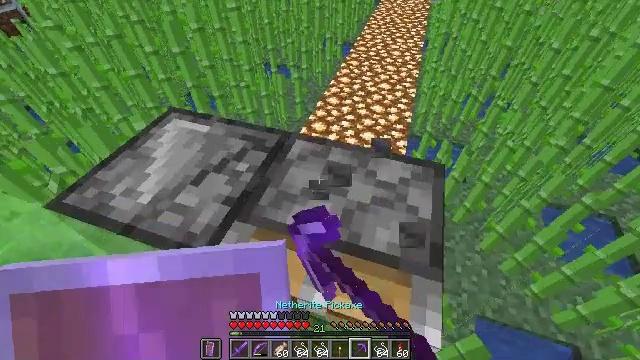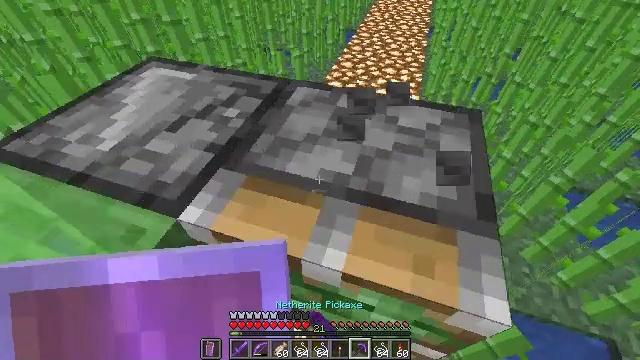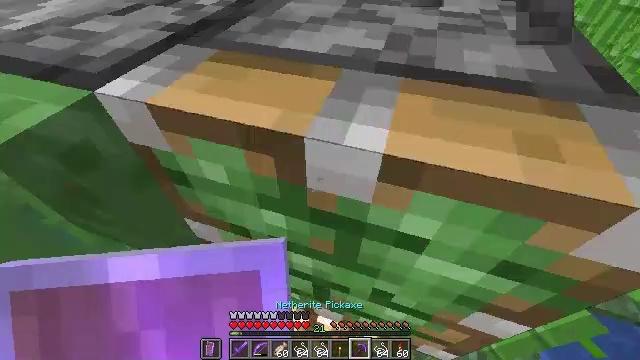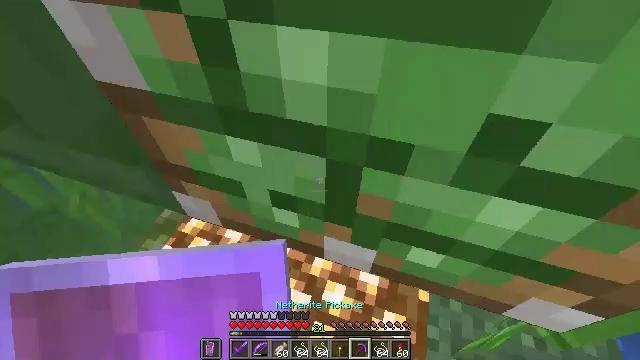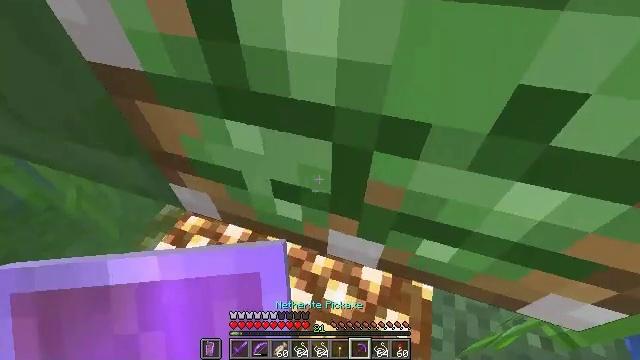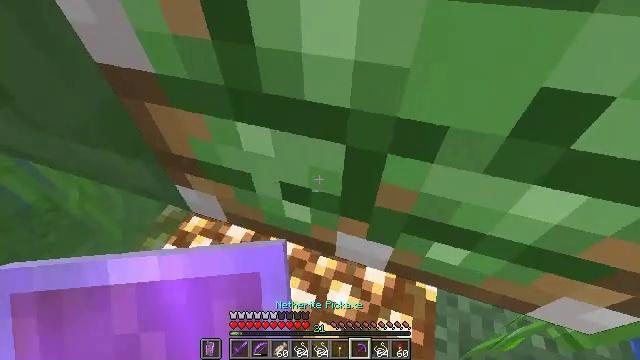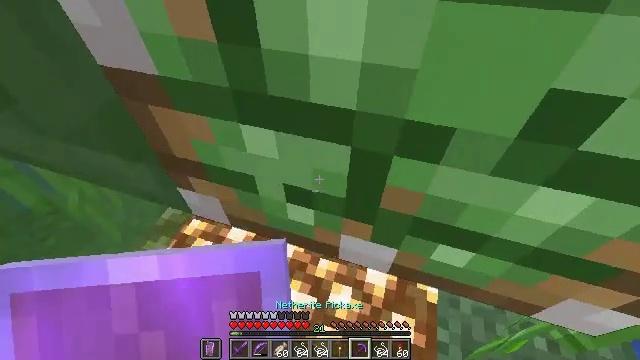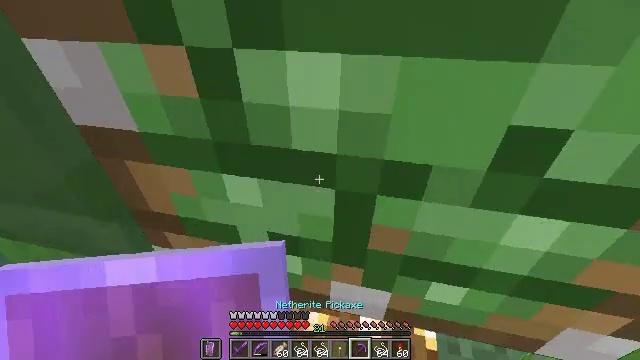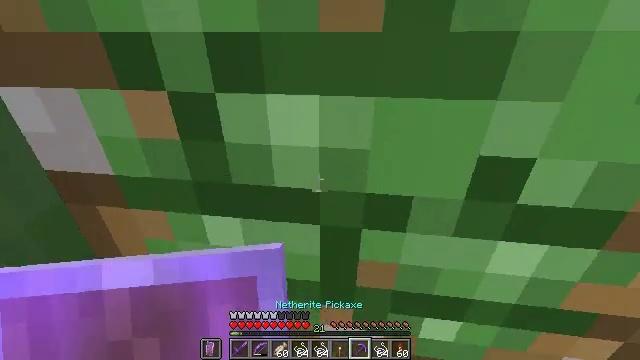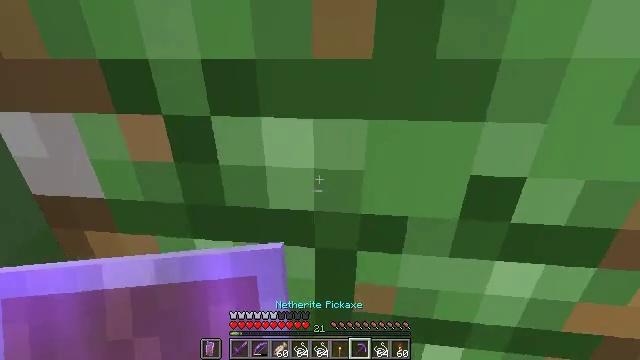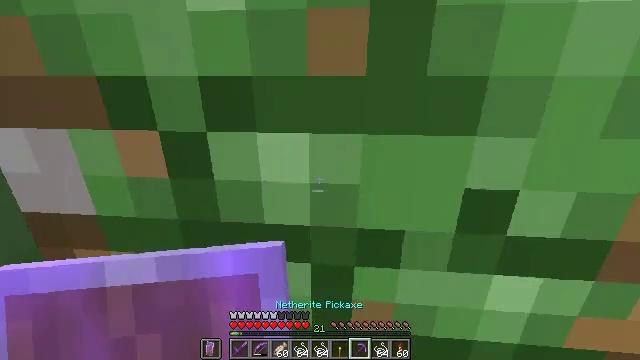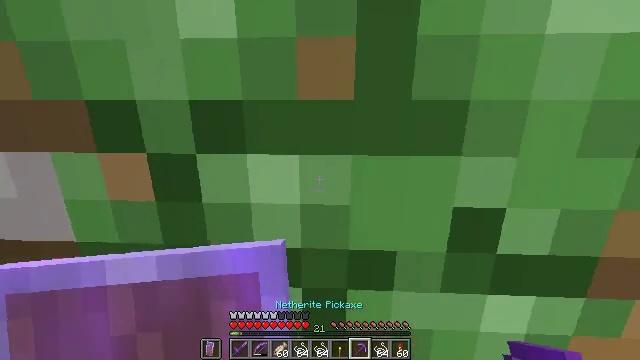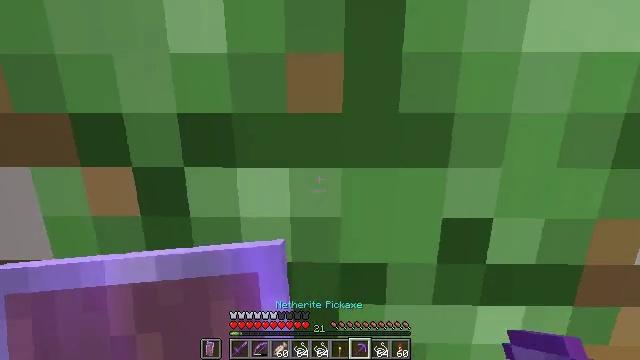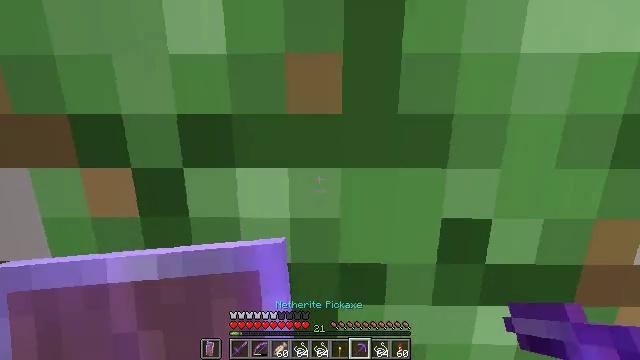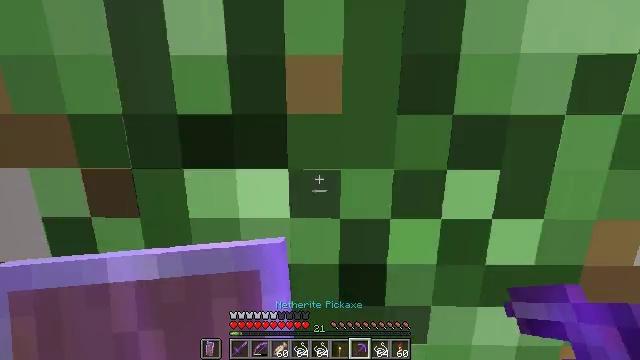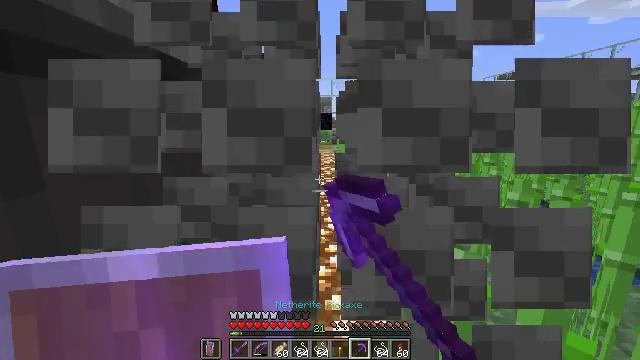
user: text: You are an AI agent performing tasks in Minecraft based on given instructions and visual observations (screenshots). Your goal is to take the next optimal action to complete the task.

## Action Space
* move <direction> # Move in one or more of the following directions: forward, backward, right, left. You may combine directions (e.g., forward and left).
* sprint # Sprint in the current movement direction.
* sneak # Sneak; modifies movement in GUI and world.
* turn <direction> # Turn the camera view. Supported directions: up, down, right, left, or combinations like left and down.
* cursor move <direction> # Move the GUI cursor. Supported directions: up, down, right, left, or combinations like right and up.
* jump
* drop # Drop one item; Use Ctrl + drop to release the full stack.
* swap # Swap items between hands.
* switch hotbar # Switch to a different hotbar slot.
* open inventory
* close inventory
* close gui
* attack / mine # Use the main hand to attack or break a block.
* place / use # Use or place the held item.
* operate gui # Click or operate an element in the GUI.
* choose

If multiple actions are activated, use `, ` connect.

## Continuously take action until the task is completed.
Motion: motion action
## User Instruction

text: Attack the sticky piston to retrieve it.
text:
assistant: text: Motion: no_op
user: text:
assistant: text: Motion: no_op
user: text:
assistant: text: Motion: no_op
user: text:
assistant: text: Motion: no_op
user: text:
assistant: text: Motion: no_op
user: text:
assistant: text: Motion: no_op
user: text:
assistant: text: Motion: turn right and up
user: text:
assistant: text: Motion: turn right and up
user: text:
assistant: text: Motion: turn right and up
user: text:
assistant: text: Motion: turn right and up
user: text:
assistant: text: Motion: turn right and up
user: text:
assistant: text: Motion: turn right and up
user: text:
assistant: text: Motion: no_op
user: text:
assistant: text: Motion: attack / mine
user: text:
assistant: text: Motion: attack / mine
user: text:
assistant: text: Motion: attack / mine
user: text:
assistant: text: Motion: attack / mine
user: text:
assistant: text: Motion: attack / mine
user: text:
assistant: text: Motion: attack / mine
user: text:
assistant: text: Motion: no_op